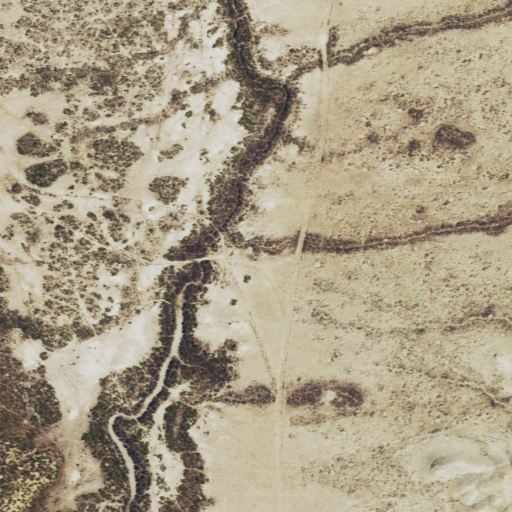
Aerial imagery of valley in Wyoming named Salt Sage Draw containing only shrub